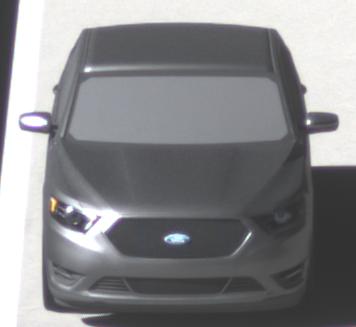
Make: Ford
Model: Taurus
Detailed model: SHO
Model produced from: 2012
Model produced until: 2019
Doors: 4
Color: gray
Road condition: dry road
Daytime: morning or afternoon
Contrast: high contrast